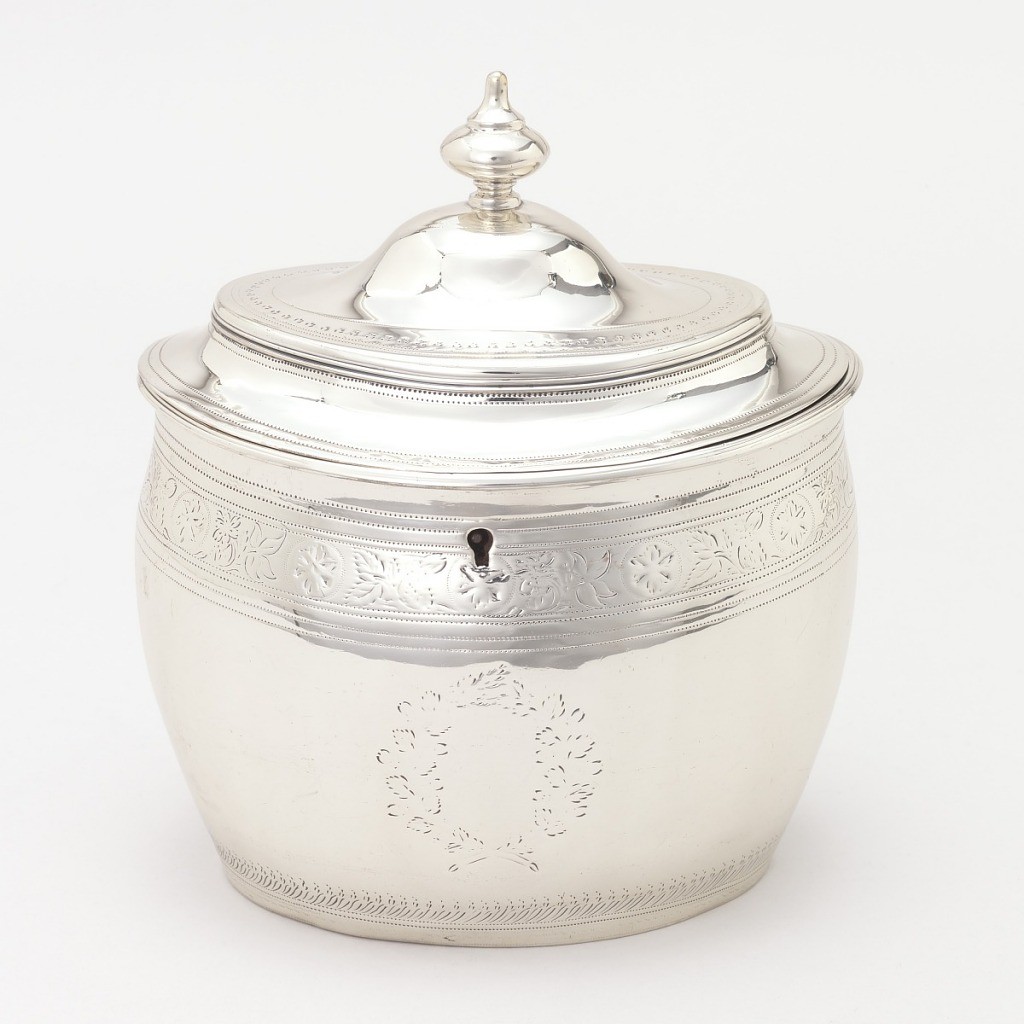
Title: Tea caddy
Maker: David Hennell
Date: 1800
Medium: Silver
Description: George III Tea Caddy: London 1800